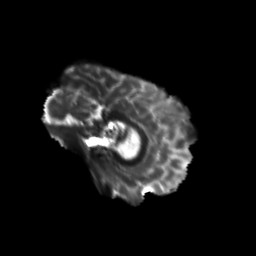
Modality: T2w
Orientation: sagittal
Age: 36
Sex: male
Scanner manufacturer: siemens
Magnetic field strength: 3 T
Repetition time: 3.5 s
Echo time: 0.125 s